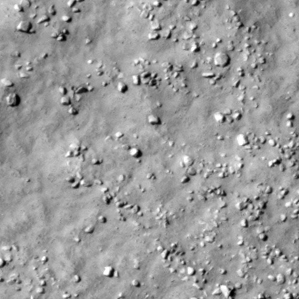
Label: non_frost